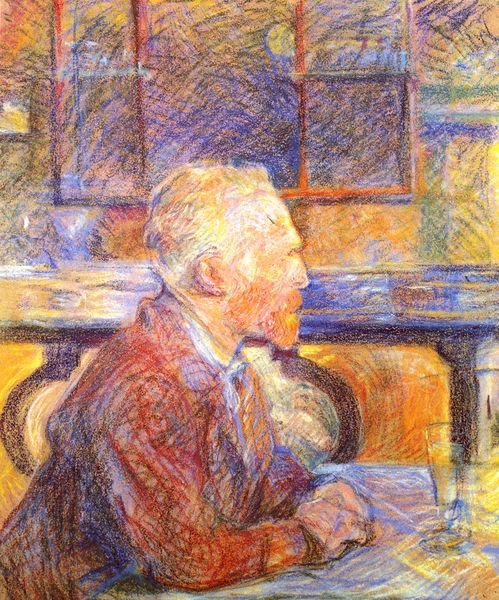
Titel: Porträt des Vincent van Gogh
Künstler: Henri de Toulouse-Lautrec
Standort: Amsterdam
Institution: Van Gogh Museum
Schlagwörter: blau, blätter, dunkel, hand, kopf, mann, weiß, gelb, grün, impressionismus, ocker, sitzen, bar, braun, bunt, cafe, degas, fenster, frankreich, glas, haar, hell, hintergrund, kreide, licht, nacht, nase, ohr, orange, pastell, profil, stirn, stuhl, tisch, zeichnung, blick, rot, expressionismus, alt, anzug, bart, hemd, jacke, lokal, profile, tresen, wand, arm, arme, rahmen, sehen, ärmel, bild, bildnis, blicken, herr, holland, hände, innenraum, portrait, porträt, brüstung, sonne, haare, interieur, mantel, sitzend, brustbild, balkon, farbig, seitlich, bilder, papier, papiere, alter mann, farben, graphik, lila, violett, van gogh, bank, kaffee, impressionistisch, halstuch, sitzt, maler, geländer, allein, ellenbogen, denkend, selbstporträt, striche, gauguin, mond, theke, denken, gogh, restaurant, absinth, selbstbildnis, bier, arzt, malen, tischplatte, älter, spitzbart, vincent van gogh, flute, selbstportrait, zeichnen, schreiben, balu, leuchtend, gasthaus, vincent, strichzeichnung, glass, anzugjacke, gla, van, balla, wsser, profik, hend, leuchtende farben, gachet, holzstift, krawat´te, scheank, selbstbildnus, profiel, profie, hollsnd